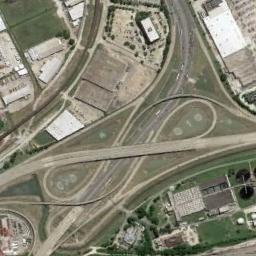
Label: overpass